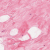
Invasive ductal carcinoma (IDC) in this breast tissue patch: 0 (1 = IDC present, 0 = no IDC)